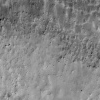
Atmospheric dust classification: not_dusty